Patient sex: M
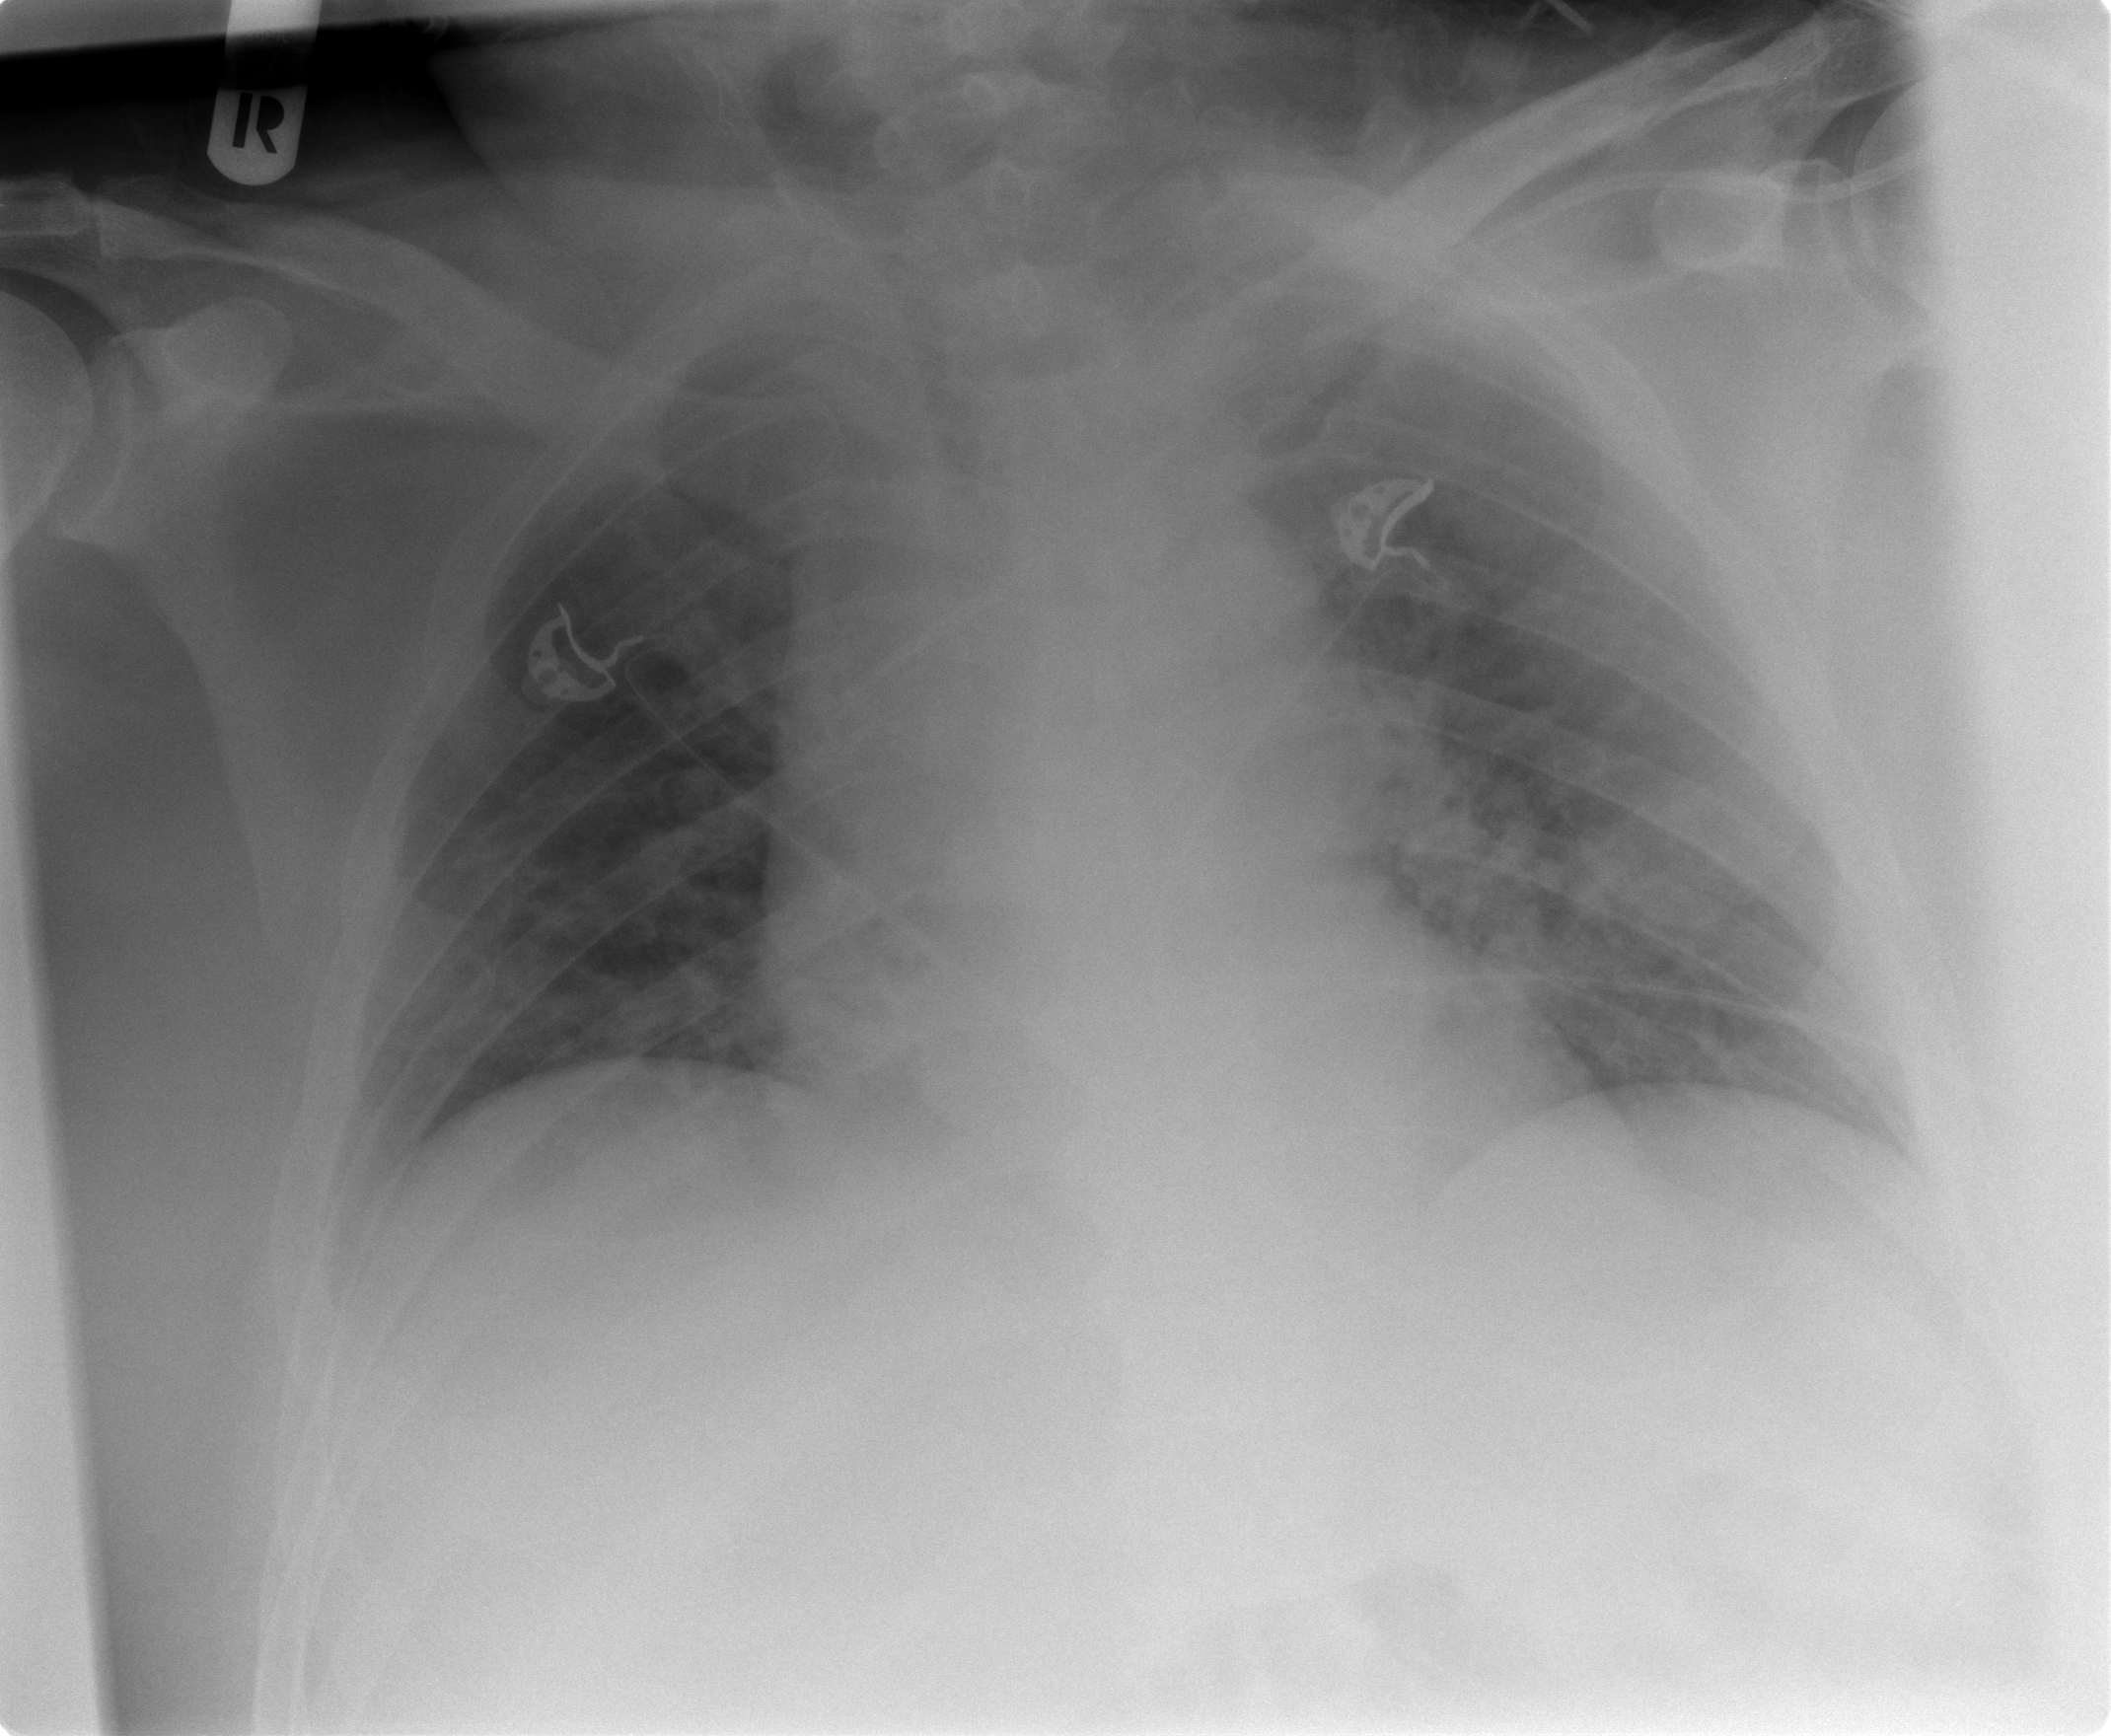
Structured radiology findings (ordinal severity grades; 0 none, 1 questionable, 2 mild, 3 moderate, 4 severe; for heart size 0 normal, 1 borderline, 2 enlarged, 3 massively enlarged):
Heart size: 1
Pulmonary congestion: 2
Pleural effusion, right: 0
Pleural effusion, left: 0
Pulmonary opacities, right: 2
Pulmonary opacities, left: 2
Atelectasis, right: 1
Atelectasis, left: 1